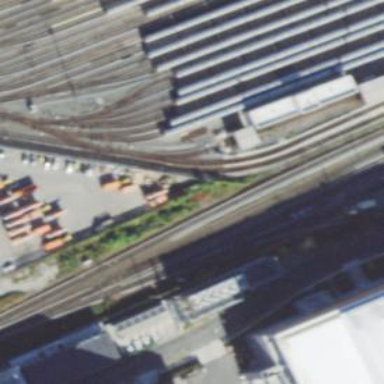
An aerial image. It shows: Yard area with electrified rail tracks.